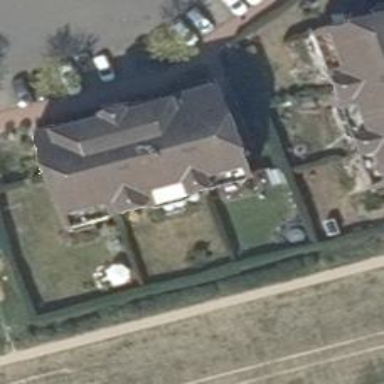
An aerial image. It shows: Residential garden surrounded by hedge.